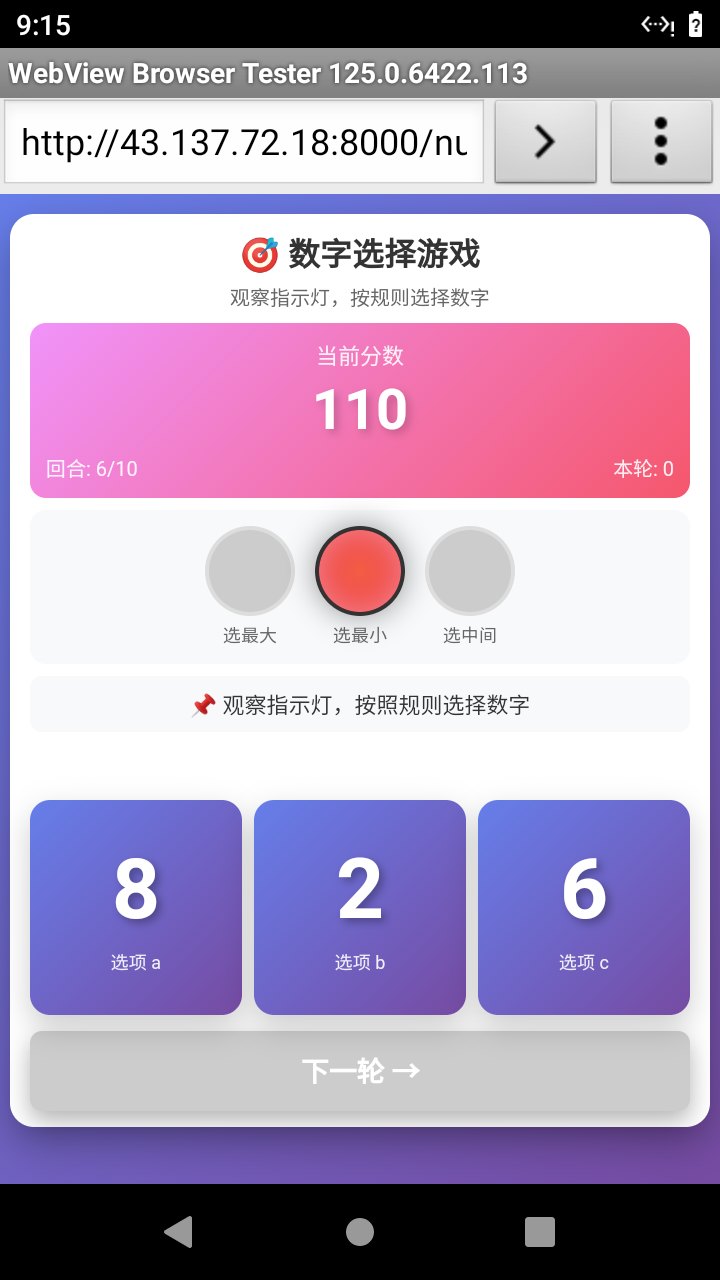

Select the correct number based on the traffic light color.
Answer: 1